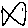
Label: fish